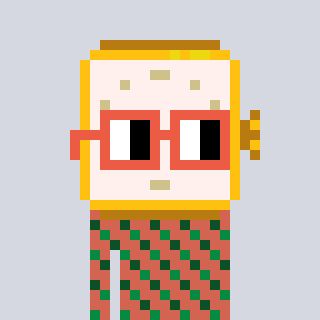
a pixel art character with square orange glasses, a watch-shaped head and a peachy-colored body on a cool background